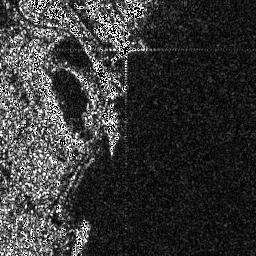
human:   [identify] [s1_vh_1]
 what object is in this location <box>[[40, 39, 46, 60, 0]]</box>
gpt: <ref>1 medium ship at the center</ref>

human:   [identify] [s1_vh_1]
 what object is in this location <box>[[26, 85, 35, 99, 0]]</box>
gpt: <ref>1 medium ship at the bottom</ref>